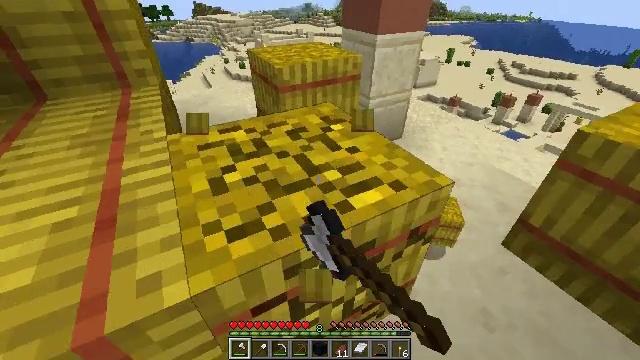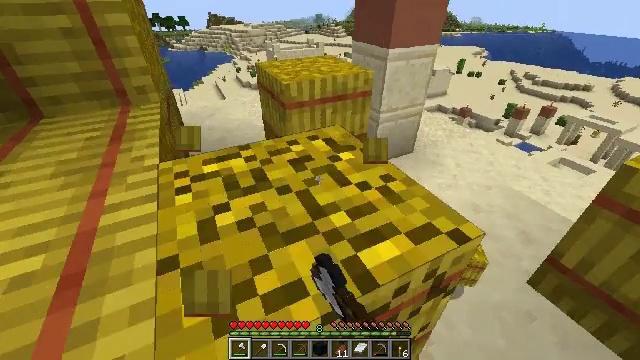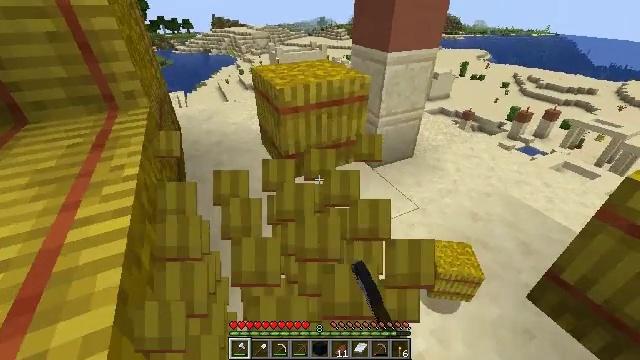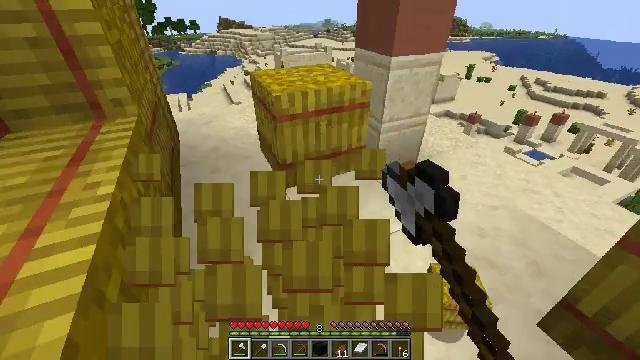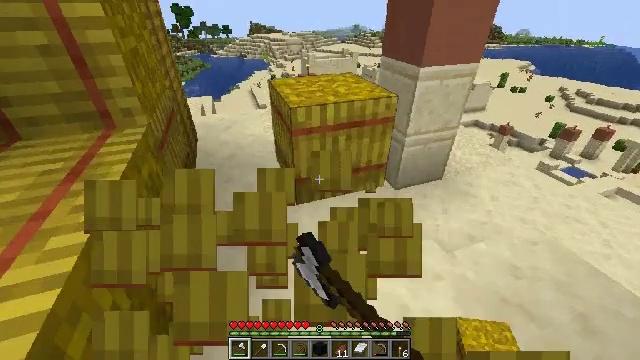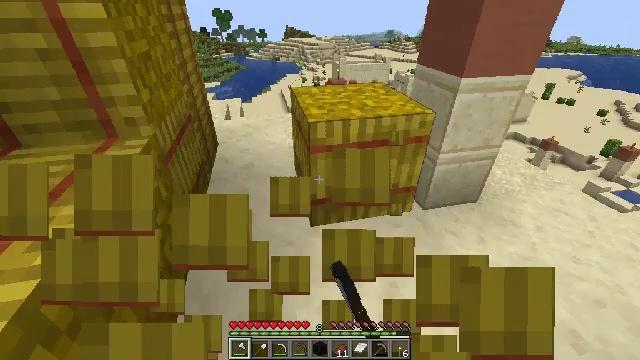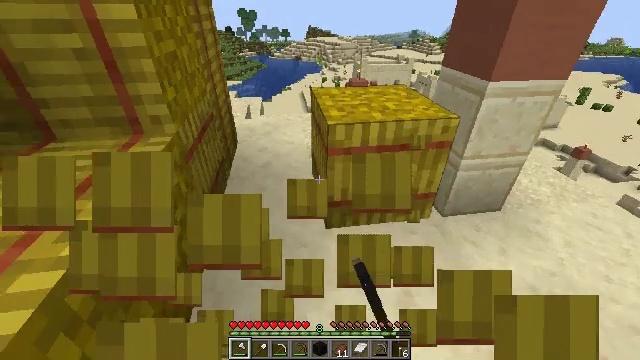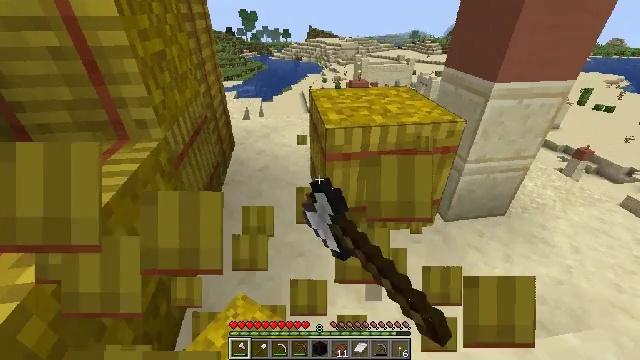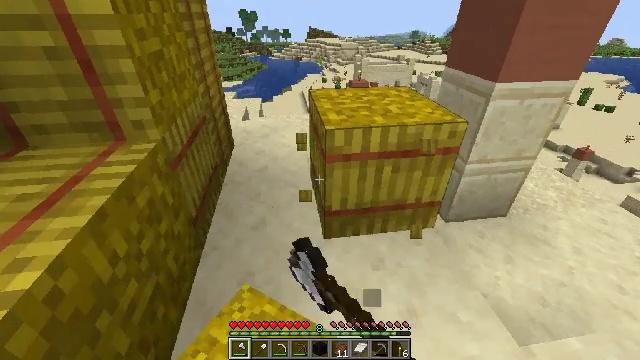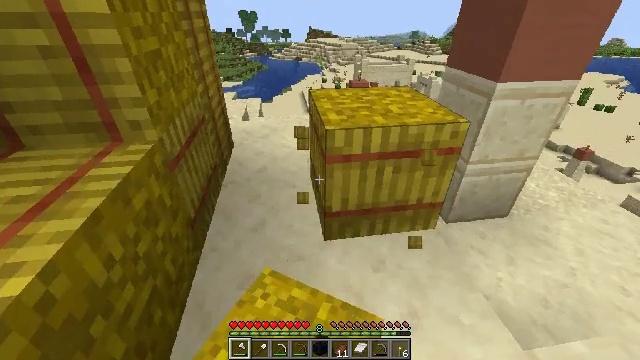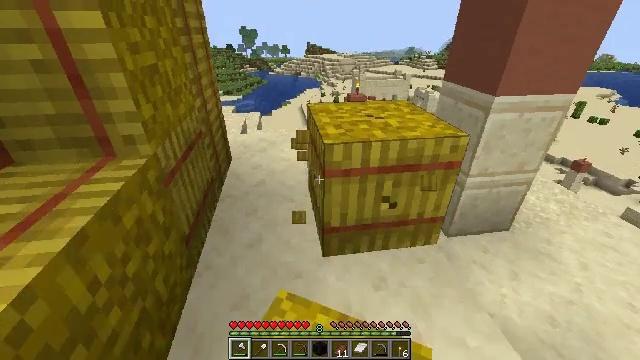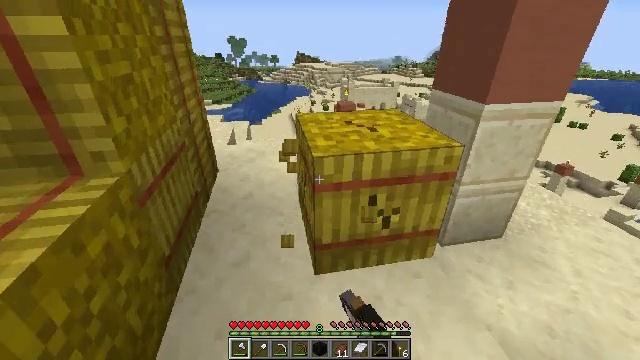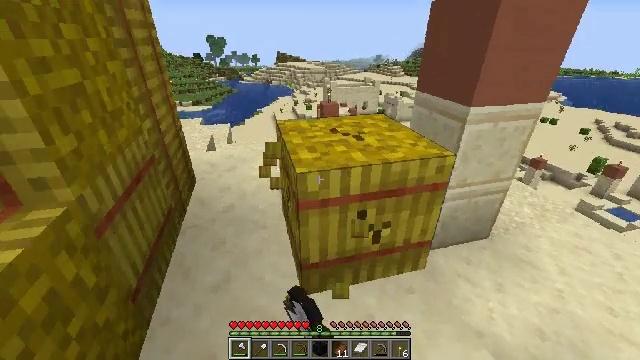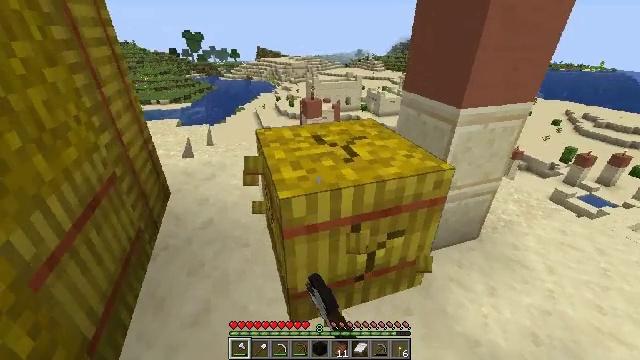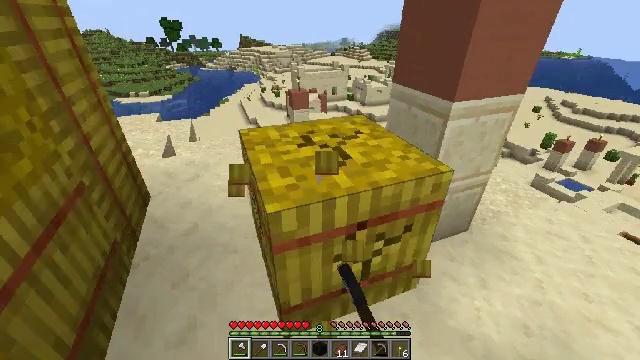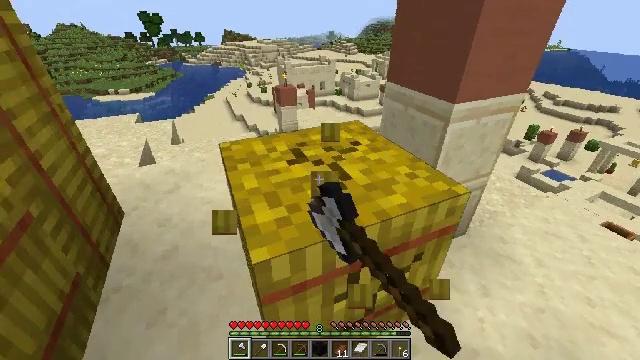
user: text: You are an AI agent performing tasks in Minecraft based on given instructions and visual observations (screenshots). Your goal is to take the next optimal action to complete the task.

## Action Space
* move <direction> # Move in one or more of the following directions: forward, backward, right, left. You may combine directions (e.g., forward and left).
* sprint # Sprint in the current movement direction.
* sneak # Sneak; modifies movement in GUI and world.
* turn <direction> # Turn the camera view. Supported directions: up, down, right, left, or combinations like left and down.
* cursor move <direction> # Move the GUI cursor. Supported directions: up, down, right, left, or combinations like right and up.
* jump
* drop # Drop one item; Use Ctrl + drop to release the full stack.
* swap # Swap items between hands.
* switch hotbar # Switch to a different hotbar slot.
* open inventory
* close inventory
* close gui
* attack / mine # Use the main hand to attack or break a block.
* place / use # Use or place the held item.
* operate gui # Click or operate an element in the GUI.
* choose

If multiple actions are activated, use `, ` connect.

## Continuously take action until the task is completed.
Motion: motion action
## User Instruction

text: Mine a hay block from the field.
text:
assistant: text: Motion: move forward, turn left and up, attack / mine
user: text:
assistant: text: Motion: move forward, attack / mine
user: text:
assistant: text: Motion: move forward, turn left, attack / mine
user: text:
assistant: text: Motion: move forward, turn left, attack / mine
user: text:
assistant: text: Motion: move forward, turn left, attack / mine
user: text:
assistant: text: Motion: turn left, attack / mine
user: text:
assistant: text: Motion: attack / mine
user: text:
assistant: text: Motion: attack / mine
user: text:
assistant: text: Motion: attack / mine
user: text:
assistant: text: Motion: move forward, turn up, attack / mine
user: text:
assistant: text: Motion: move forward, turn right and up, attack / mine
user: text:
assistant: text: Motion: move forward, turn right, attack / mine
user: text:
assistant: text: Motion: move forward, turn right, attack / mine
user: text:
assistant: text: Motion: move forward, turn right and down, attack / mine
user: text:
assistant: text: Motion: turn right and down, attack / mine
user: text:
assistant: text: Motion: turn right, attack / mine
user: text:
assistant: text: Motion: attack / mine
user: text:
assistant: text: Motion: attack / mine
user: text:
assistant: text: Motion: attack / mine
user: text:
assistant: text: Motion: attack / mine
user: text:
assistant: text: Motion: attack / mine
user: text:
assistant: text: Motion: attack / mine
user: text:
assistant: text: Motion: attack / mine
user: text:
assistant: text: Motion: attack / mine
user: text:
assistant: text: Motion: attack / mine
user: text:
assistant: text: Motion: attack / mine
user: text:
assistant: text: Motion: move forward and move left, attack / mine
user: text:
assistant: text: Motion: move forward and move left, turn right and down, attack / mine
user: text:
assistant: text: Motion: move forward and move left, turn right, attack / mine
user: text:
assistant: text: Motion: move forward and move left, turn right, attack / mine